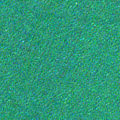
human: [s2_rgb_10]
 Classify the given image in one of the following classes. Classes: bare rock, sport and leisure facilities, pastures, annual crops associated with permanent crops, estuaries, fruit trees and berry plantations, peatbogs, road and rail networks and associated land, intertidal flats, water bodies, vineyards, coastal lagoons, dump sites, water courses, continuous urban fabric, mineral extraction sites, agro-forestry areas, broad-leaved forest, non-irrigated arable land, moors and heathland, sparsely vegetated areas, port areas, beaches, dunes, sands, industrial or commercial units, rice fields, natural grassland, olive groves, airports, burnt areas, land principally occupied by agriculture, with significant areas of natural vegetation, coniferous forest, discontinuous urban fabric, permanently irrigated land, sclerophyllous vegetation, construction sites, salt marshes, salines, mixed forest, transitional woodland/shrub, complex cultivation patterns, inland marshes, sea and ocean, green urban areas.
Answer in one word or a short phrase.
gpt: sea and ocean